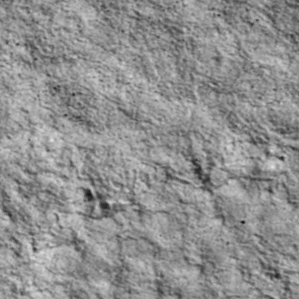
Label: non_frost